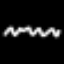
Label: squiggle